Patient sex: M
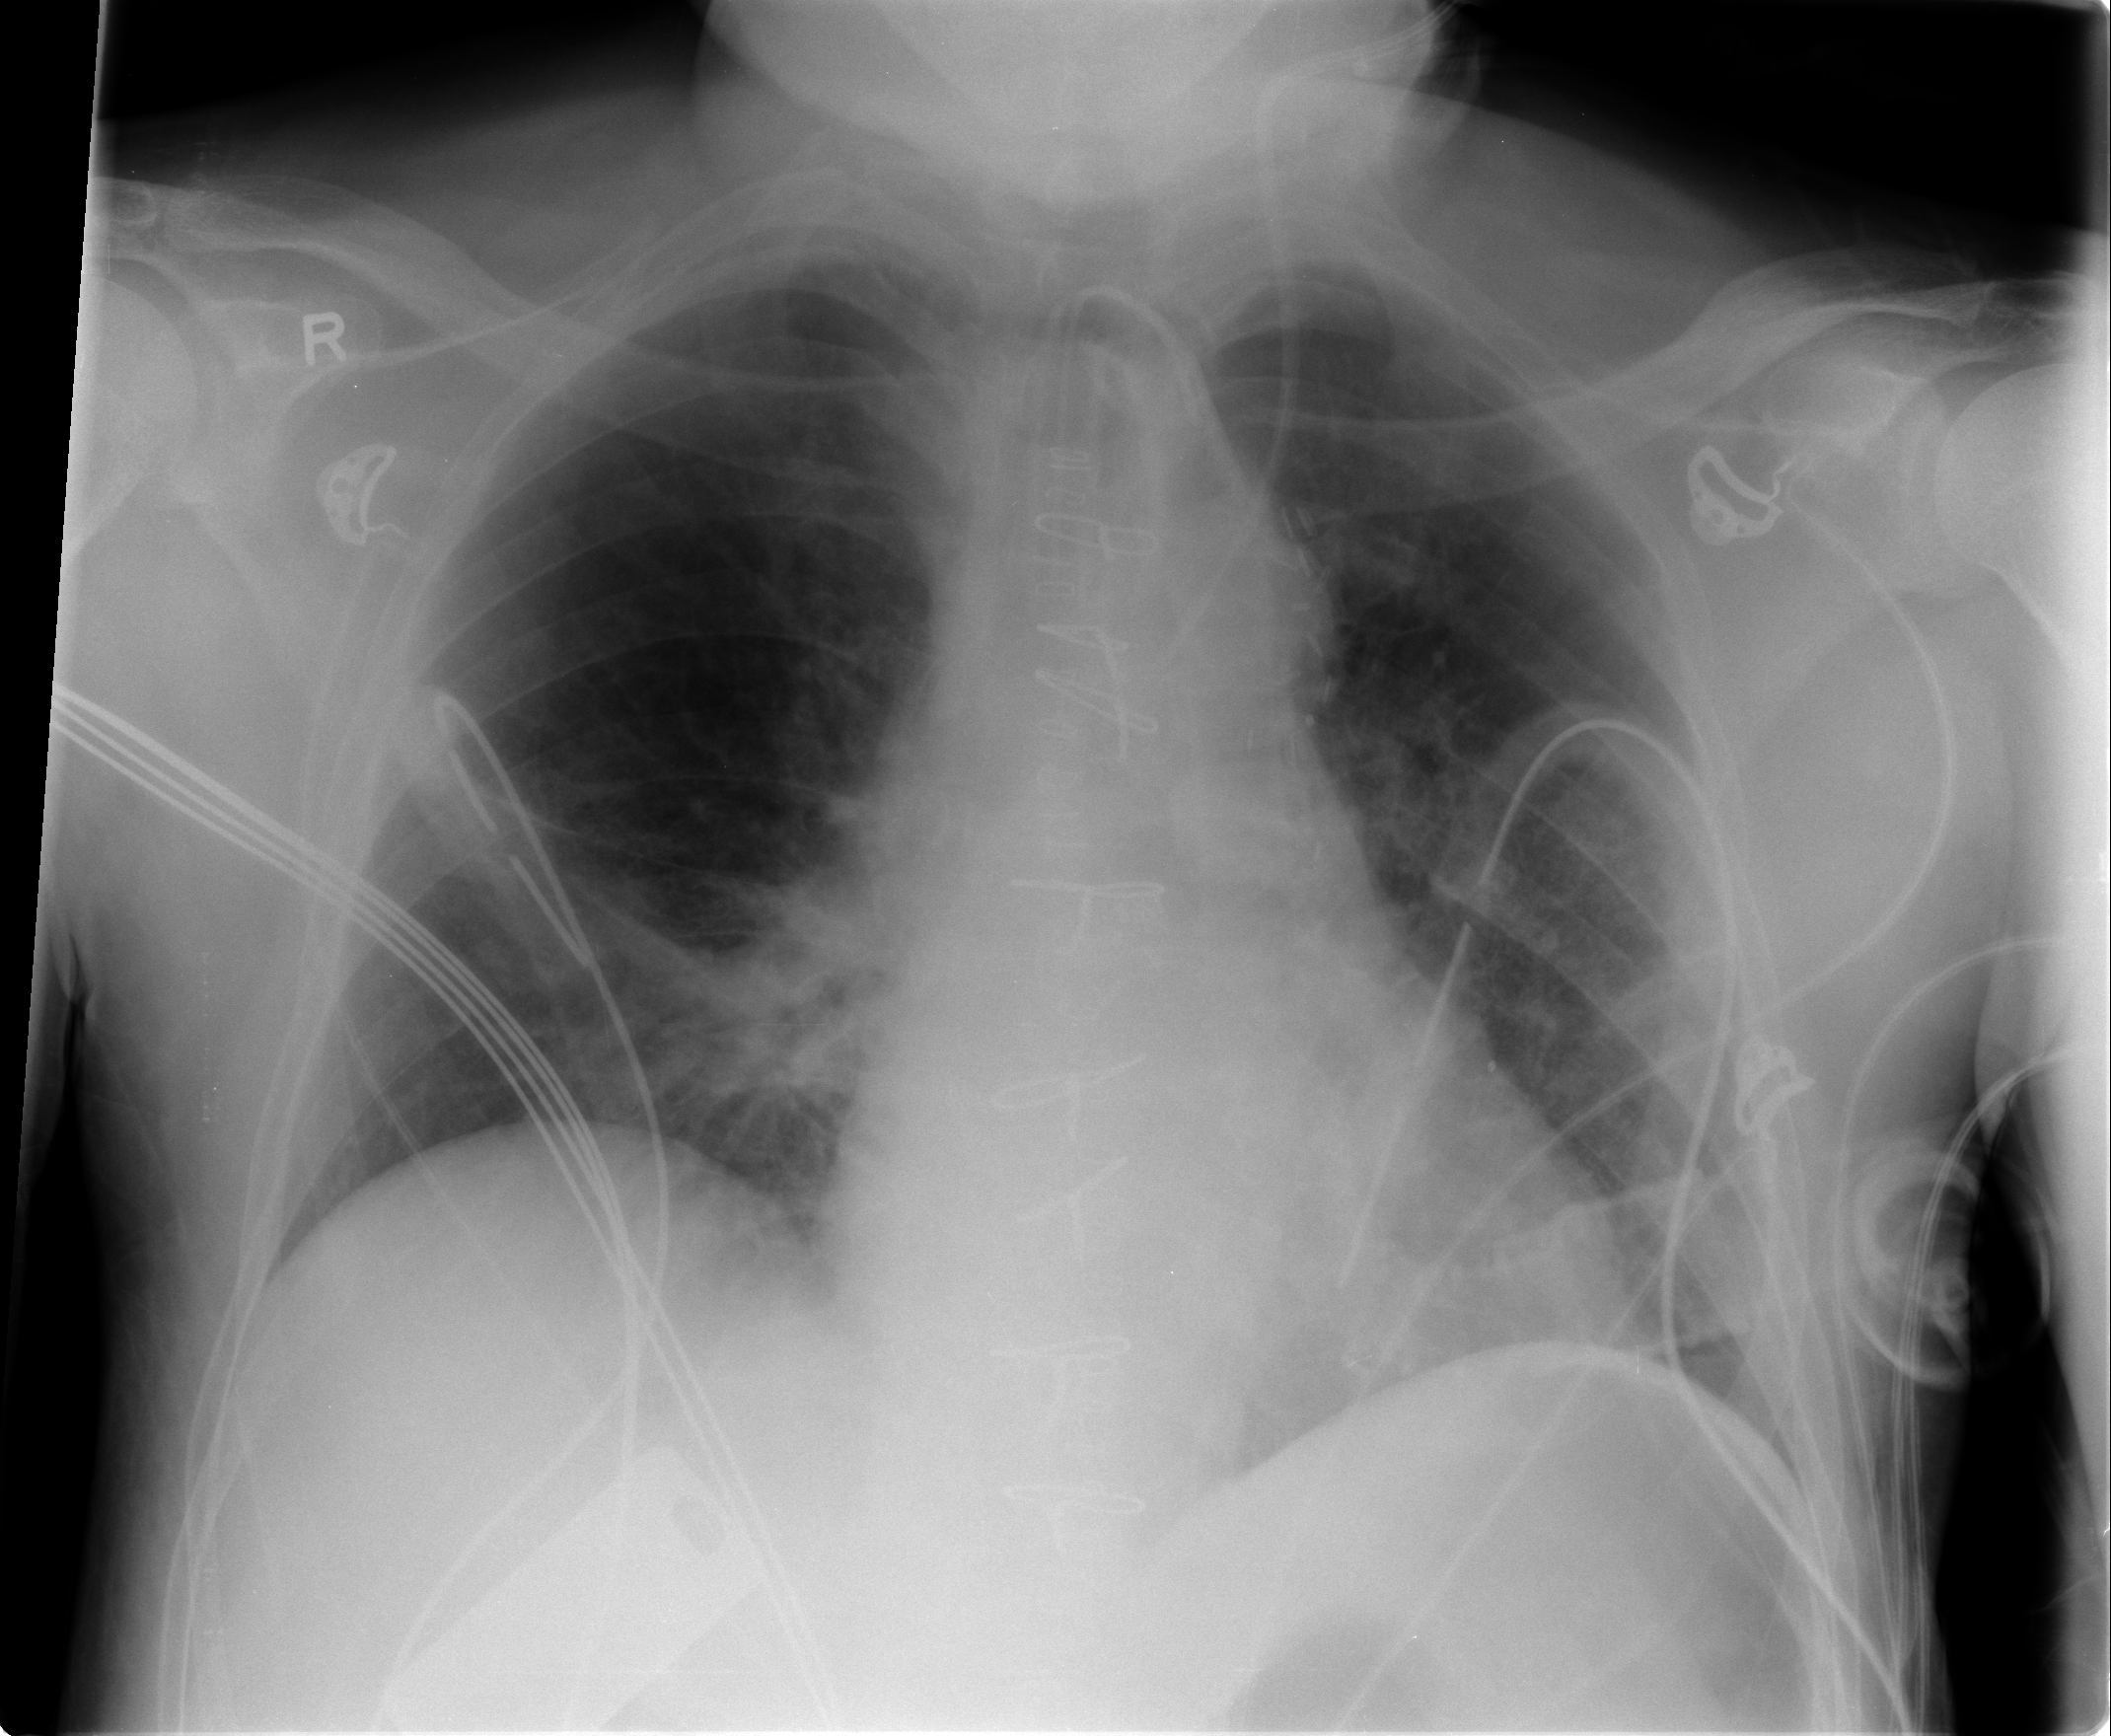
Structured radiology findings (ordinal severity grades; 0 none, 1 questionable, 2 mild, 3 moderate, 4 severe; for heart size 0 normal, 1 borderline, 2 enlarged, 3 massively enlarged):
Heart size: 0
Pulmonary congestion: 0
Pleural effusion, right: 0
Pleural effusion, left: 0
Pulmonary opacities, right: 2
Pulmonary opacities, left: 0
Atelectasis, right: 2
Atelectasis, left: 0